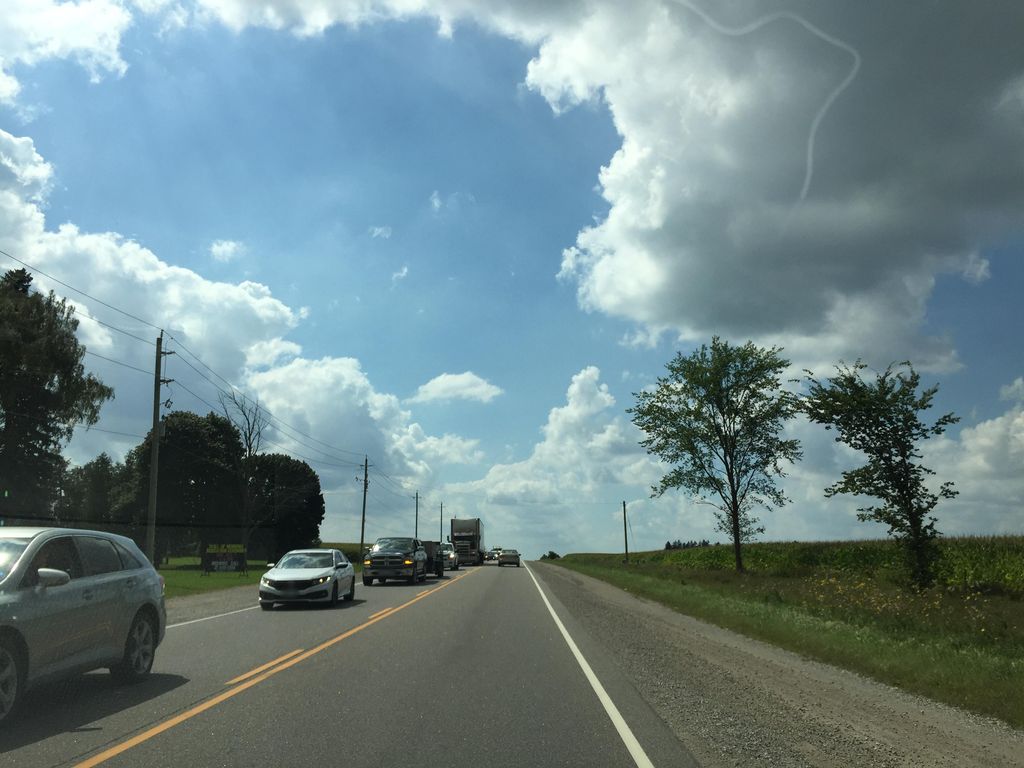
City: kitchener-waterloo